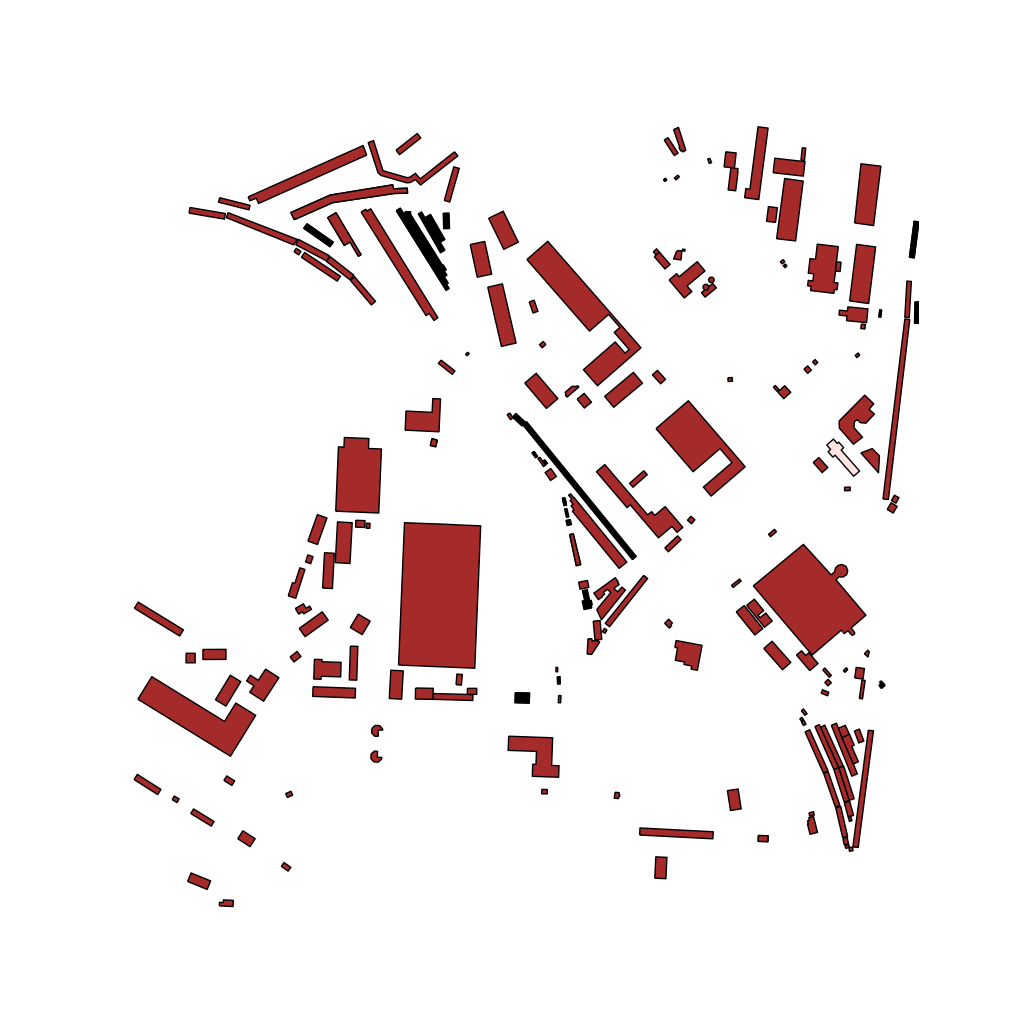
Tags: overhead vector_map, business, industrial, recreation, residential, special, individual_rise, low_rise, medium_rise, density_1, Building, Facility, Gas, 1.0 km²